Question: How can I format the label values so that it shows the actual decimals rather than automatically formatting to a micro unit?
E.g. Instead of 100u I want it to show as 0.0001, no automatic formatting in the green label.

Here's some samply data (macd_output variable):
'''
macd macdsignal macdhist
datetime
2018-02-12 19:44:00 -0.002401 -0.002316 -8.433693e-05
2018-02-12 19:45:00 -0.002353 -0.002325 -2.734004e-05
2018-02-12 19:46:00 -0.002107 -0.002271 1.641191e-04
2018-02-12 19:47:00 -0.002040 -0.002213 1.732582e-04
2018-02-12 19:48:00 -0.001814 -0.002113 2.990831e-04
2018-02-12 19:49:00 -0.001934 -0.002068 1.344275e-04
2018-02-12 19:50:00 -0.001814 -0.002005 1.910672e-04
2018-02-12 19:51:00 -0.002187 -0.002050 -1.370391e-04
2018-02-12 19:52:00 -0.002438 -0.002147 -2.903001e-04
2018-02-12 19:53:00 -0.003135 -0.002394 -7.411783e-04
2018-02-12 19:54:00 -0.003450 -0.002658 -7.918092e-04
2018-02-12 19:55:00 -0.003242 -0.002804 -4.379292e-04
2018-02-12 19:56:00 -0.003066 -0.002870 -1.962050e-04
2018-02-12 19:57:00 -0.003105 -0.002929 -1.769048e-04
2018-02-12 19:58:00 -0.002929 -0.002929 -6.099654e-07
'''
Here's the python code portion for generating the plot:
'''
...
macd_output = MACD(ohlcv,fastperiod=params['macd_parameters']['fast'], slowperiod=params['macd_parameters']['slow'], signalperiod=params['macd_parameters']['signal'])
print macd_output
macdhist = go.Bar(
x=macd_output.index,
y=macd_output.macdhist
)
macd = go.Scatter(
x=macd_output.index,
y=macd_output.macd
)
macdsignal = go.Scatter(
x=macd_output.index,
y=macd_output.macdsignal
)
fig = tools.make_subplots(rows=1, cols=1)
fig.append_trace(macdhist, 1, 1)
fig.append_trace(macd, 1, 1)
fig.append_trace(macdsignal, 1, 1)
update_dict = dict(
xaxis = dict(
rangeslider = dict(
visible = False
),
showgrid=True,
)
)
print fig['layout'].update(update_dict)
plotly.offline.iplot(fig)
'''
Thanks to anne's answer. This worked for me:
'''
fig['layout']['yaxis1'].update(tickformat="0.5r")
'''
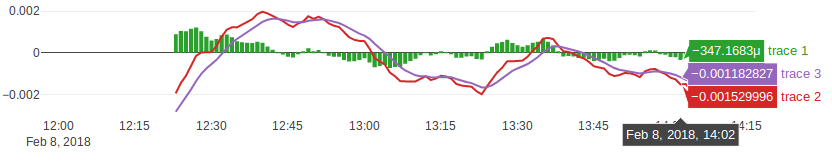
Answer: I think you need to use the flag from the d3 format:
'''
d3.format("r")(0.0001)
'''
> r - decimal notation, rounded to significant digits.
You can read more about it <URL>:
> tickformat (string) default: ""
Sets the tick label formatting rule
using d3 formatting mini-languages which are very similar to those in
Python.
For numbers, see:
<URL>